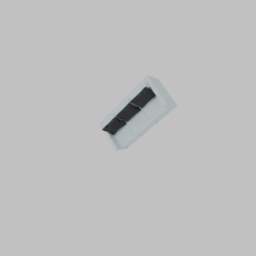
Label: furniture